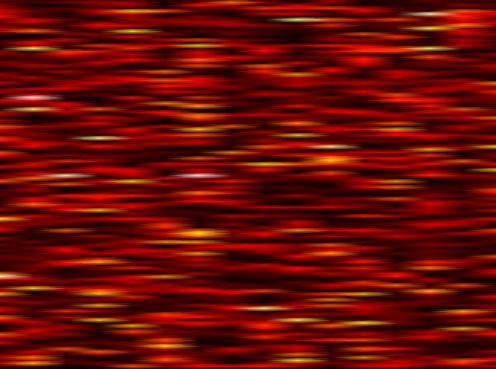
Label: FOFDM